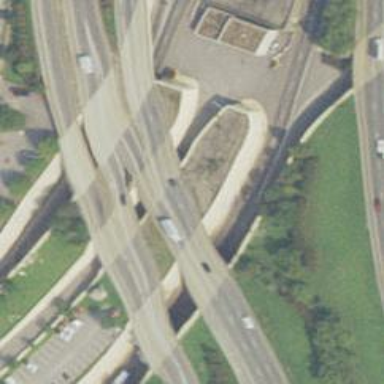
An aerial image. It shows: Motorway junction.